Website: walmart
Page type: payment
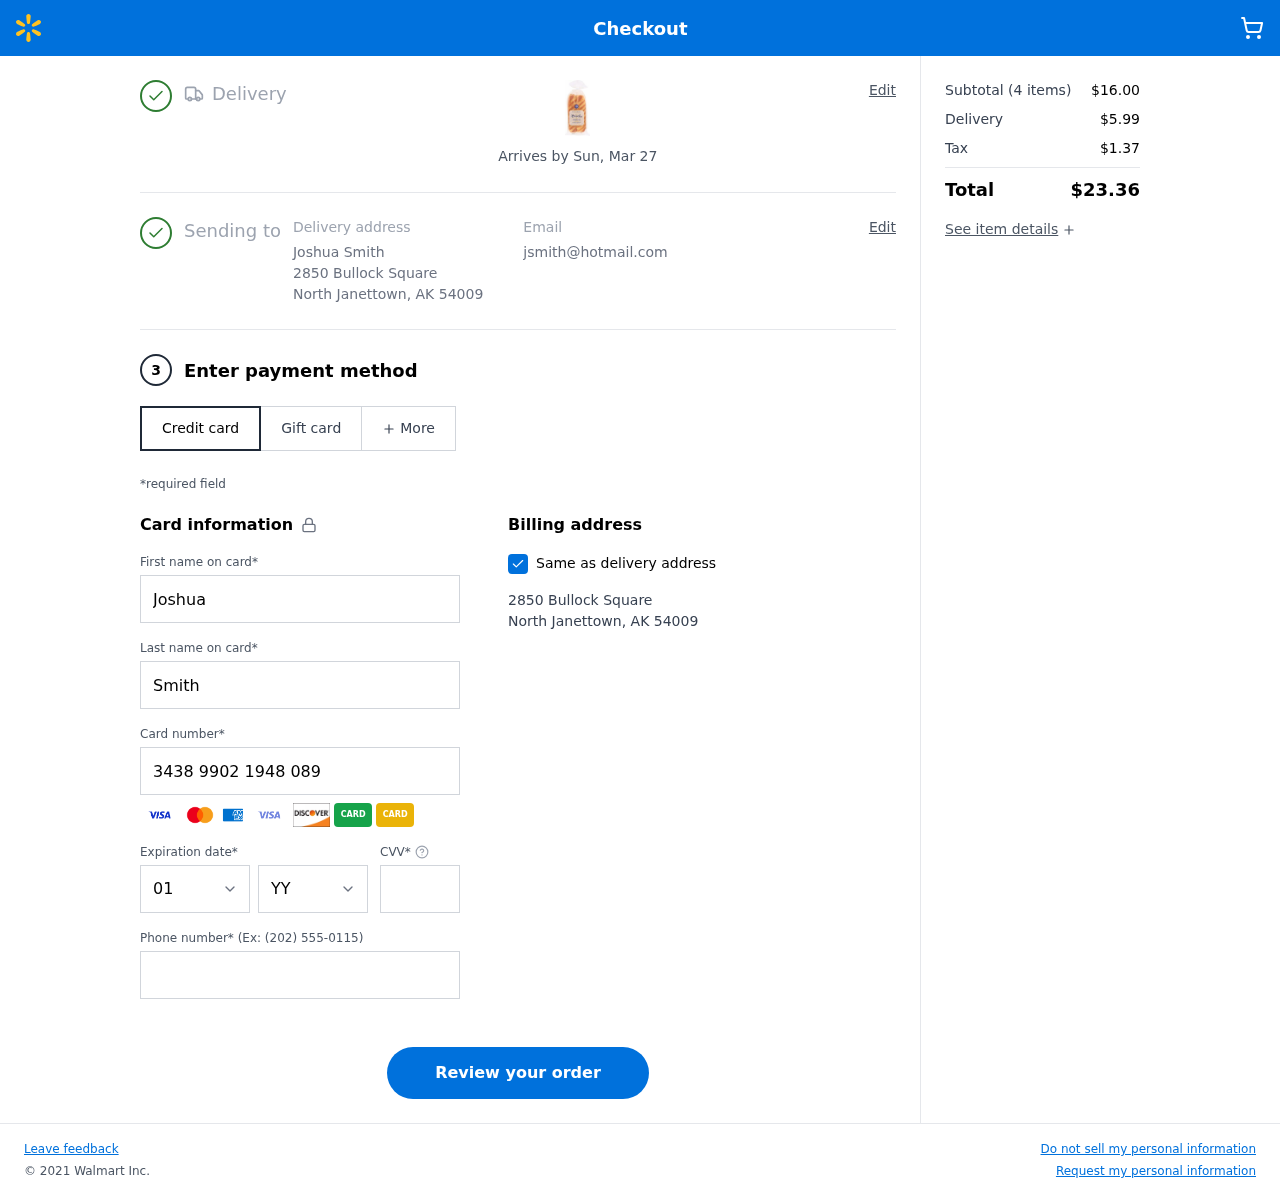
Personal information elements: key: PII_CARD_CVV
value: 1521
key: PII_CARD_EXPIRY_MONTH
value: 01
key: PII_CARD_EXPIRY_YEAR
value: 30
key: PII_CARD_NUMBER
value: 3438 9902 1948 089
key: PII_CITY
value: North Janettown
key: PII_EMAIL
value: jsmith@hotmail.com
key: PII_FIRSTNAME
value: Joshua
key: PII_FULLNAME
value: Joshua Smith
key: PII_LASTNAME
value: Smith
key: PII_PHONE
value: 5972588340
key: PII_POSTCODE
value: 54009
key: PII_STATE_ABBR
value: AK
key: PII_STREET
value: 2850 Bullock Square
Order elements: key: ORDER_DELIVERY_DATE
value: Arrives by Sun, Mar 27
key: ORDER_NUM_ITEMS
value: (4 items)
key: ORDER_SUBTOTAL
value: $16.00
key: ORDER_SHIPPING_COST
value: $5.99
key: ORDER_TAX
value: $1.37
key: ORDER_TOTAL
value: $23.36